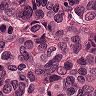
Metastatic tissue present: yes